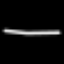
Label: line